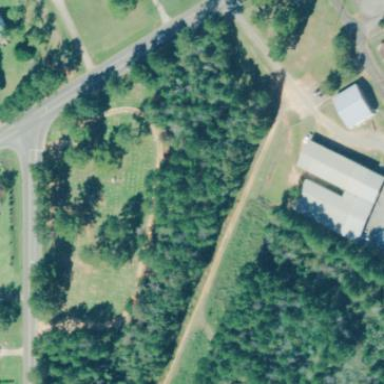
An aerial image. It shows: Cemetery.